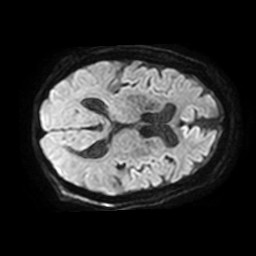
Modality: TRACE
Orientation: axial
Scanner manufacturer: philips
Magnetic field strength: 3 T
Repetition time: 4.116 s
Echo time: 0.06134 s